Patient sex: F
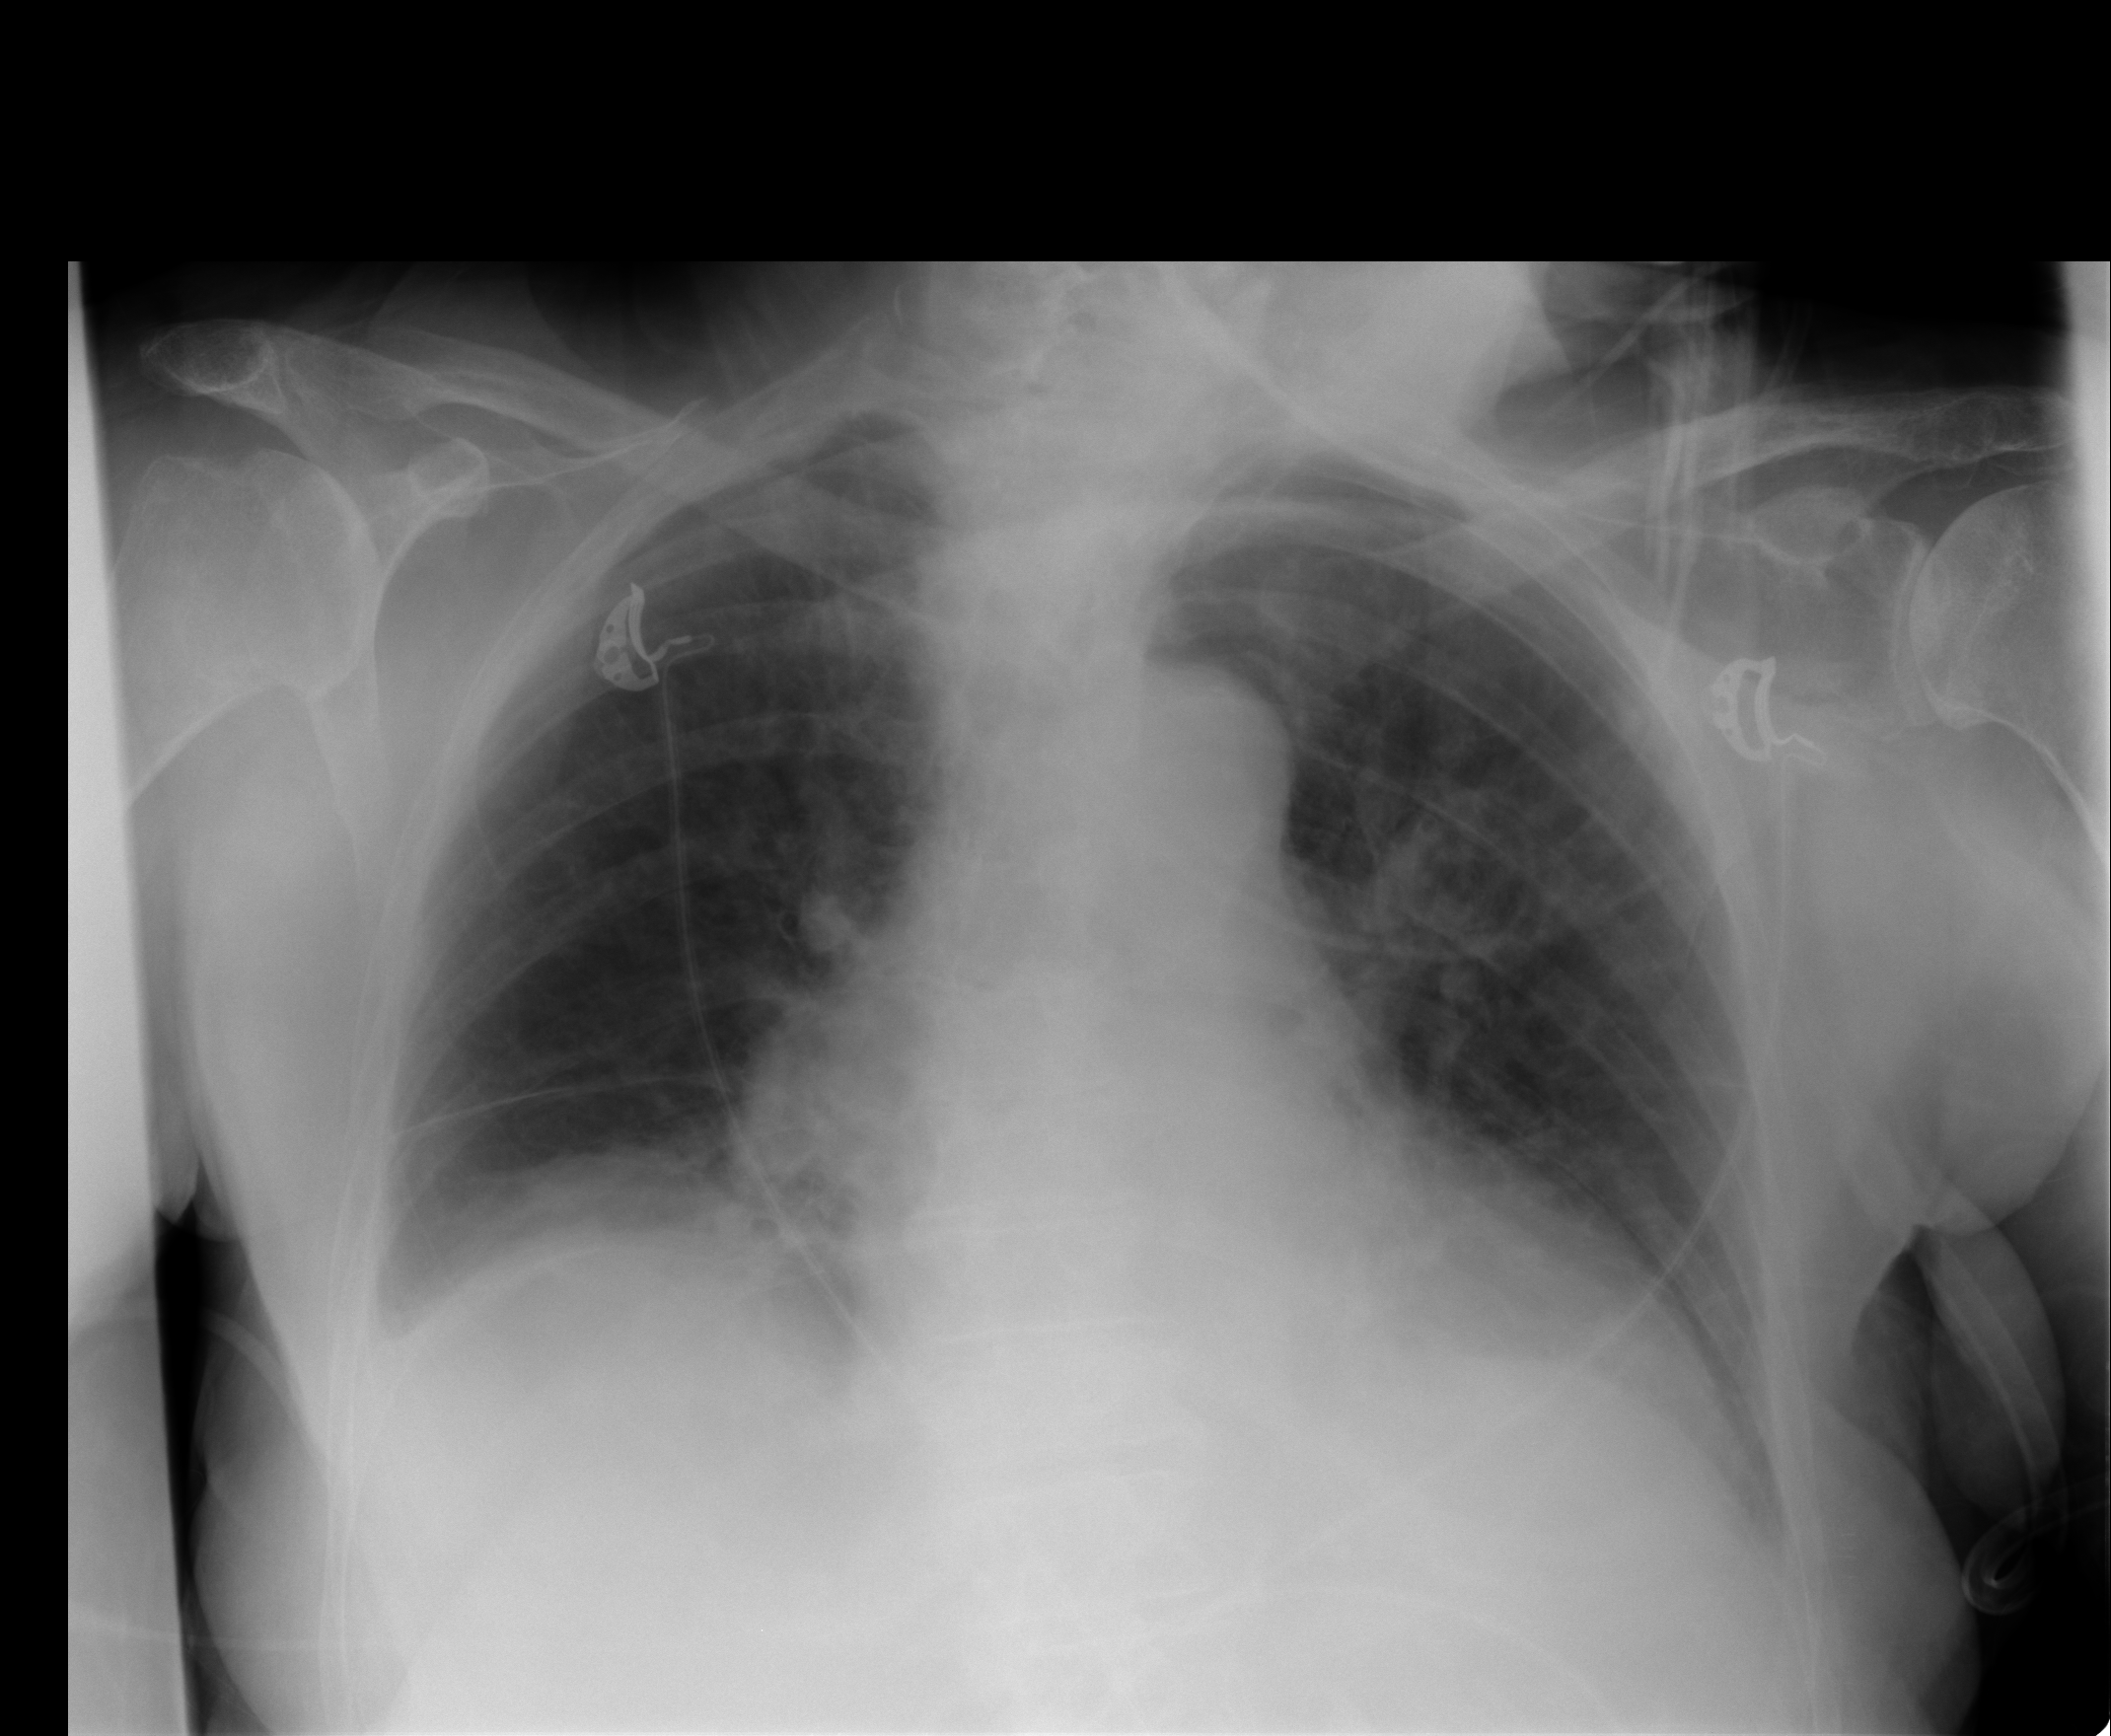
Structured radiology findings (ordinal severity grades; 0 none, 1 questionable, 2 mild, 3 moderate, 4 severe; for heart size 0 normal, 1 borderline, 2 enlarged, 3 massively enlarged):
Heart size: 2
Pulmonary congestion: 2
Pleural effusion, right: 2
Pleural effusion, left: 0
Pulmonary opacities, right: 0
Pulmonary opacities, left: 0
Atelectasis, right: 2
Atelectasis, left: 0